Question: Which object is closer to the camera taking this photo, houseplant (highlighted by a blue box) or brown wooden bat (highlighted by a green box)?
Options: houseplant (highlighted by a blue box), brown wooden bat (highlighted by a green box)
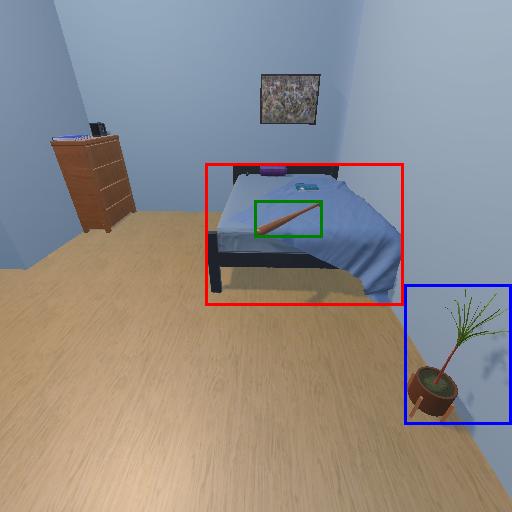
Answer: houseplant (highlighted by a blue box)